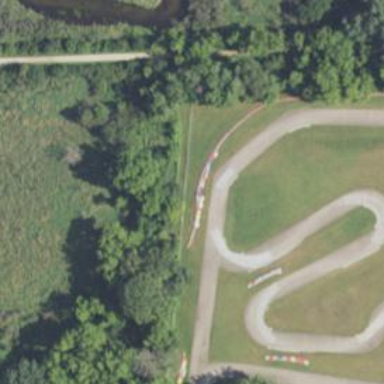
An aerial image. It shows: Karting raceway road for racing enthusiasts.